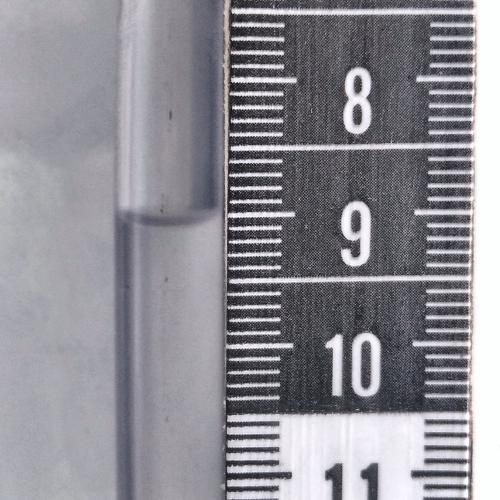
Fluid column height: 9.0 cm